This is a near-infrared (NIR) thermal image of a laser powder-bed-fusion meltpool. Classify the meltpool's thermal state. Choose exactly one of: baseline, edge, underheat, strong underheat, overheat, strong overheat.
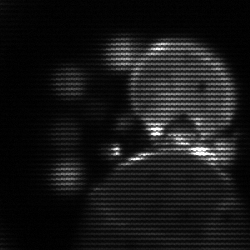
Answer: edge